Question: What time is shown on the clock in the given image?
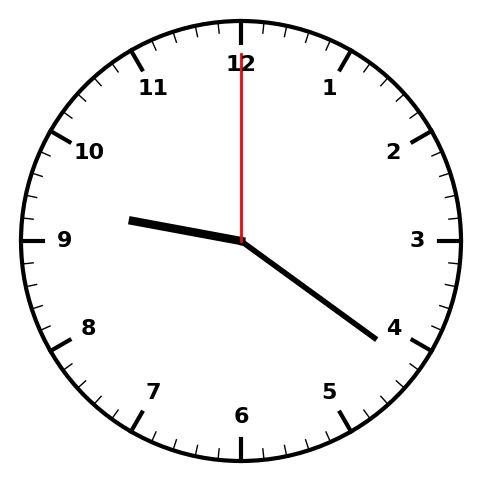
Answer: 09:21:00